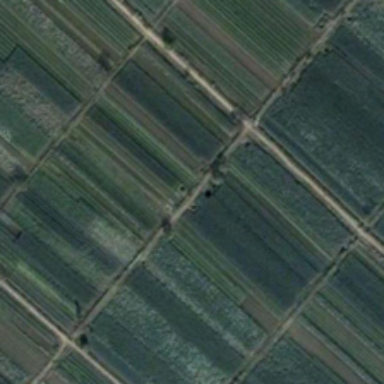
Many pieces of farmlands are together .